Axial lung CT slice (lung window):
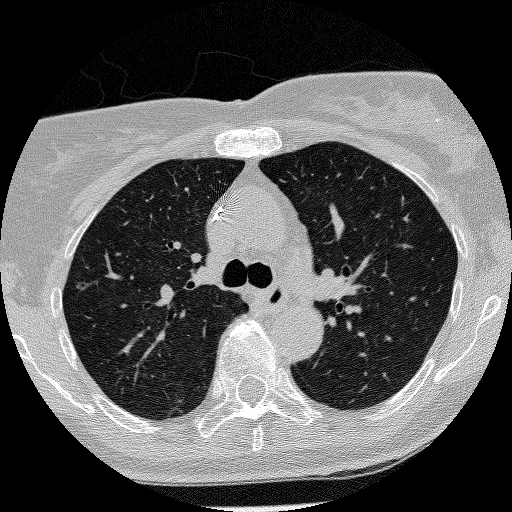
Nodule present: no